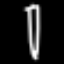
Label: pencil